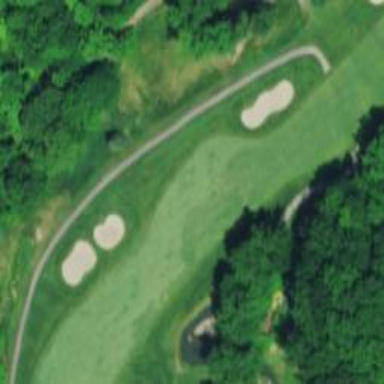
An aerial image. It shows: Golf fairway surrounded by grass.